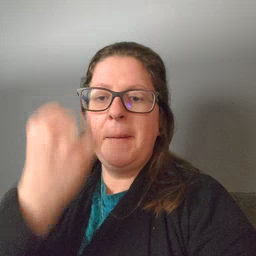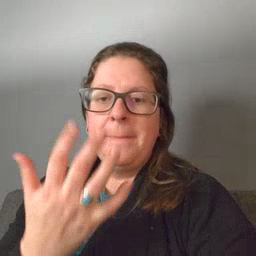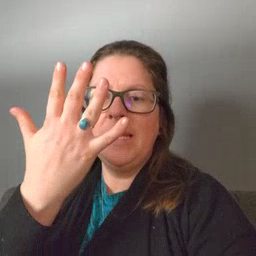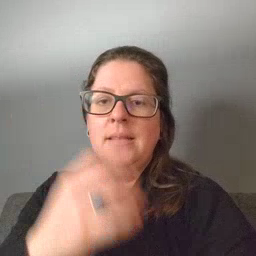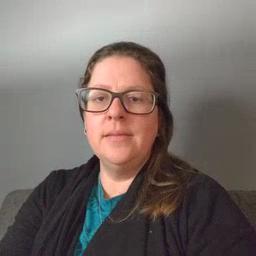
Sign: mitten